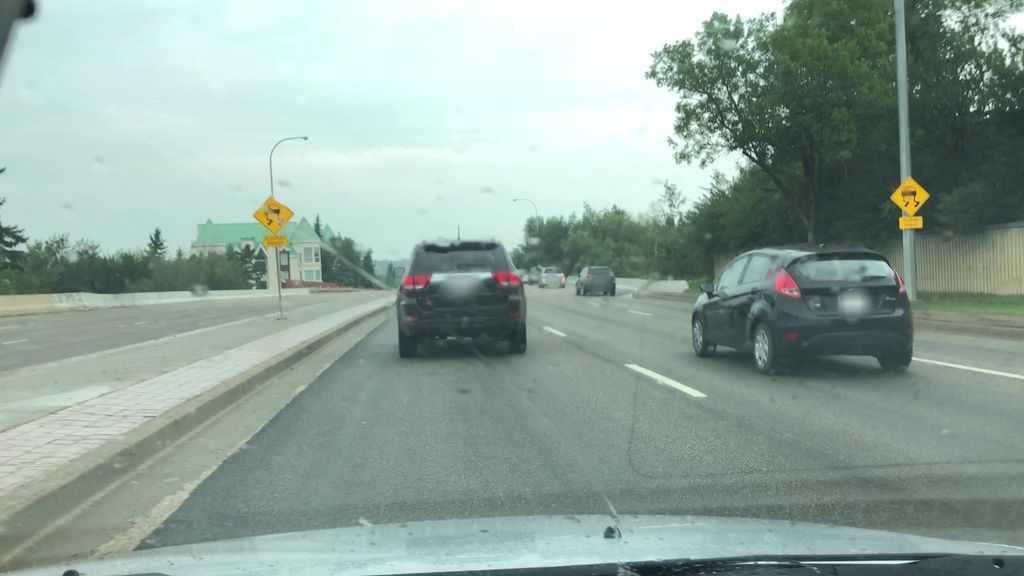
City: edmonton